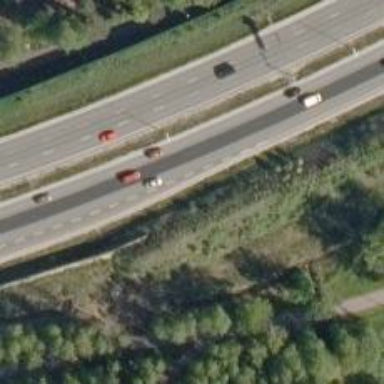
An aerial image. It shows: Asphalt road classified as trunk highway.